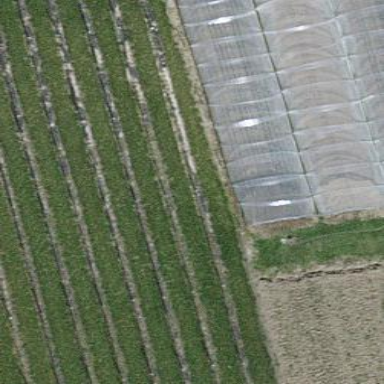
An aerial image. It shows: Greenhouse.